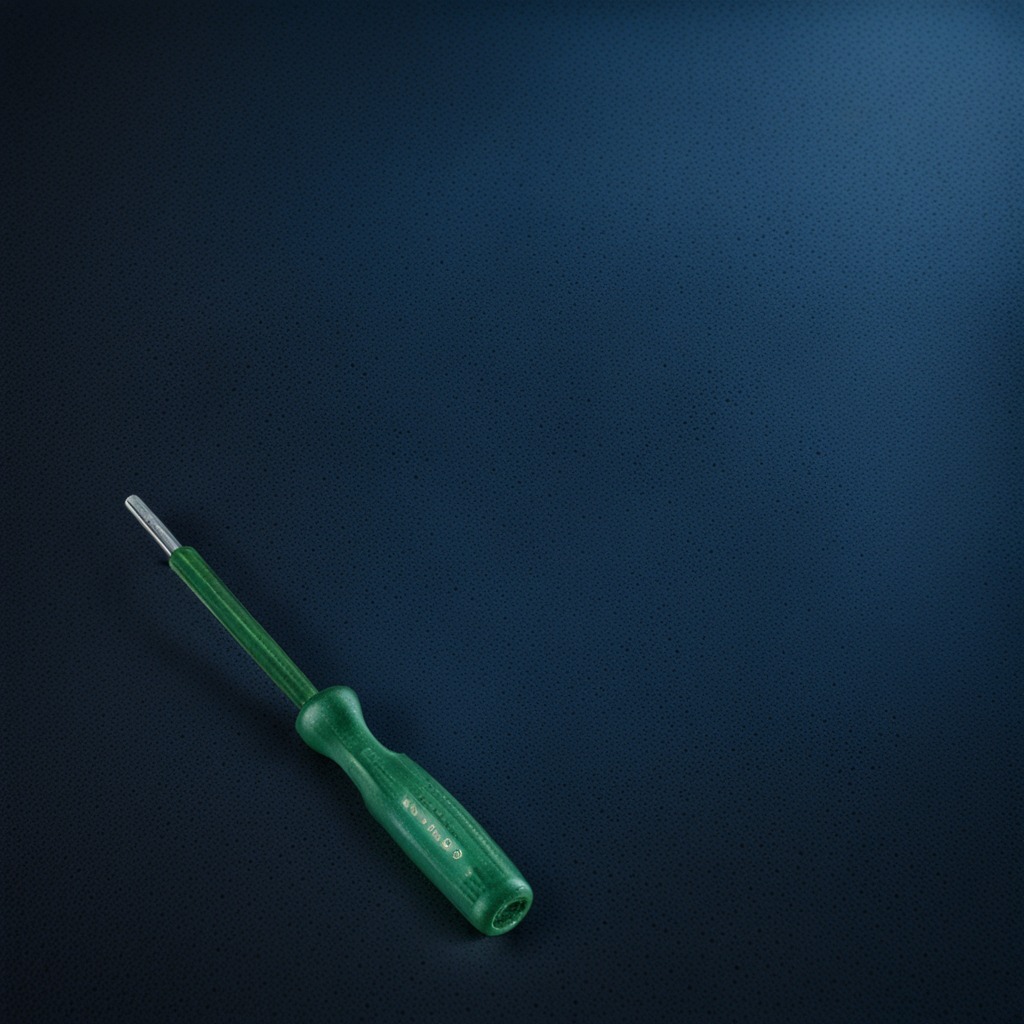
A screwdriver lying on a clean granite tabletop covered with a blue rubber mat inside a workshop at night dim ambient light soft shadows worn but beneath the mat